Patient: sex M, age 60
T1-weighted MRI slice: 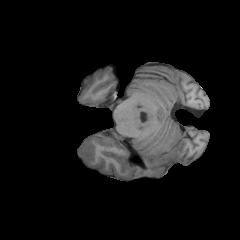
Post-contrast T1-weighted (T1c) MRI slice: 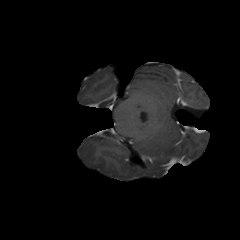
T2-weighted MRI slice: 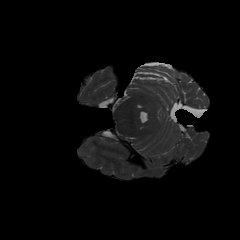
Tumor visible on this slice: no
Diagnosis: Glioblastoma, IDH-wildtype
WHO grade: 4